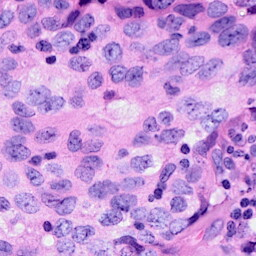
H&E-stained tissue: Breast